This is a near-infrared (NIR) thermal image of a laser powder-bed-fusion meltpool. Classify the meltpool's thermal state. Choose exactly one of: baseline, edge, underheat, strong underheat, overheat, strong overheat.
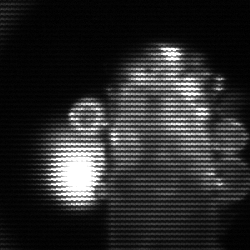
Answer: strong underheat